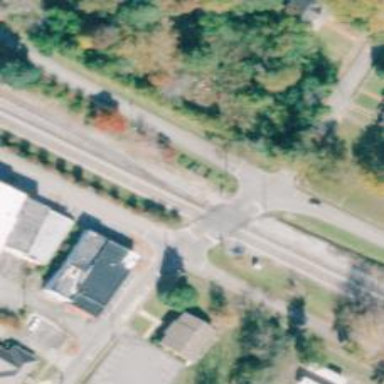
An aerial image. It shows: Level crossing with lights at the railway.